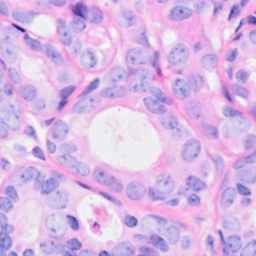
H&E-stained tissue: Breast